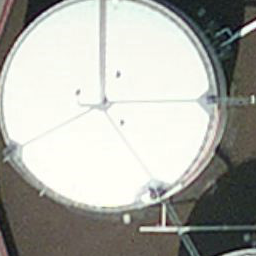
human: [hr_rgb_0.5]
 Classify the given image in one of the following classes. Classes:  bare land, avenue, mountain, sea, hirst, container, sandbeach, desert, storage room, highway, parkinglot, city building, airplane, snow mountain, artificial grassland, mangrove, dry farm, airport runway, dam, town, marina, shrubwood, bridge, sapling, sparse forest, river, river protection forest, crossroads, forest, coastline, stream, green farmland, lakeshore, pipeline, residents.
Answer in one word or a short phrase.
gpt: storage room